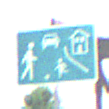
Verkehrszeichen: BeginnVerkehrsberuhigterBereich
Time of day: Midday
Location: Outdoor (Nature)
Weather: PartlyCloudy
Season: NotSpecified
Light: Natural